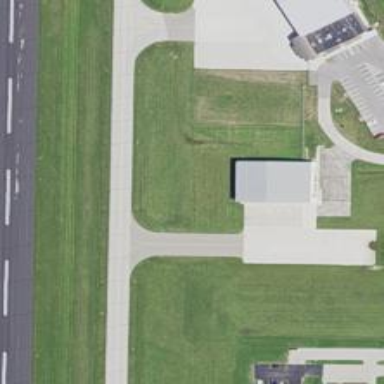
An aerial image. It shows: View of taxiway at the airport.